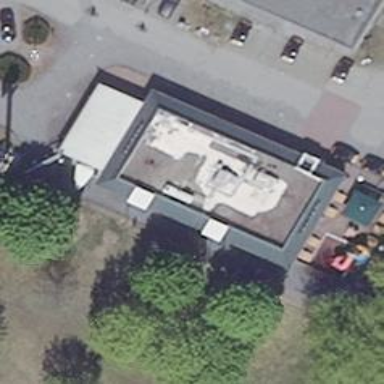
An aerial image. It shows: Fast food establishment.